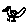
Label: bird